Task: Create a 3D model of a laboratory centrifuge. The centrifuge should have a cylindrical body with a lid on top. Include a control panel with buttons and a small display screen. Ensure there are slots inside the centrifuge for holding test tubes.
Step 122:
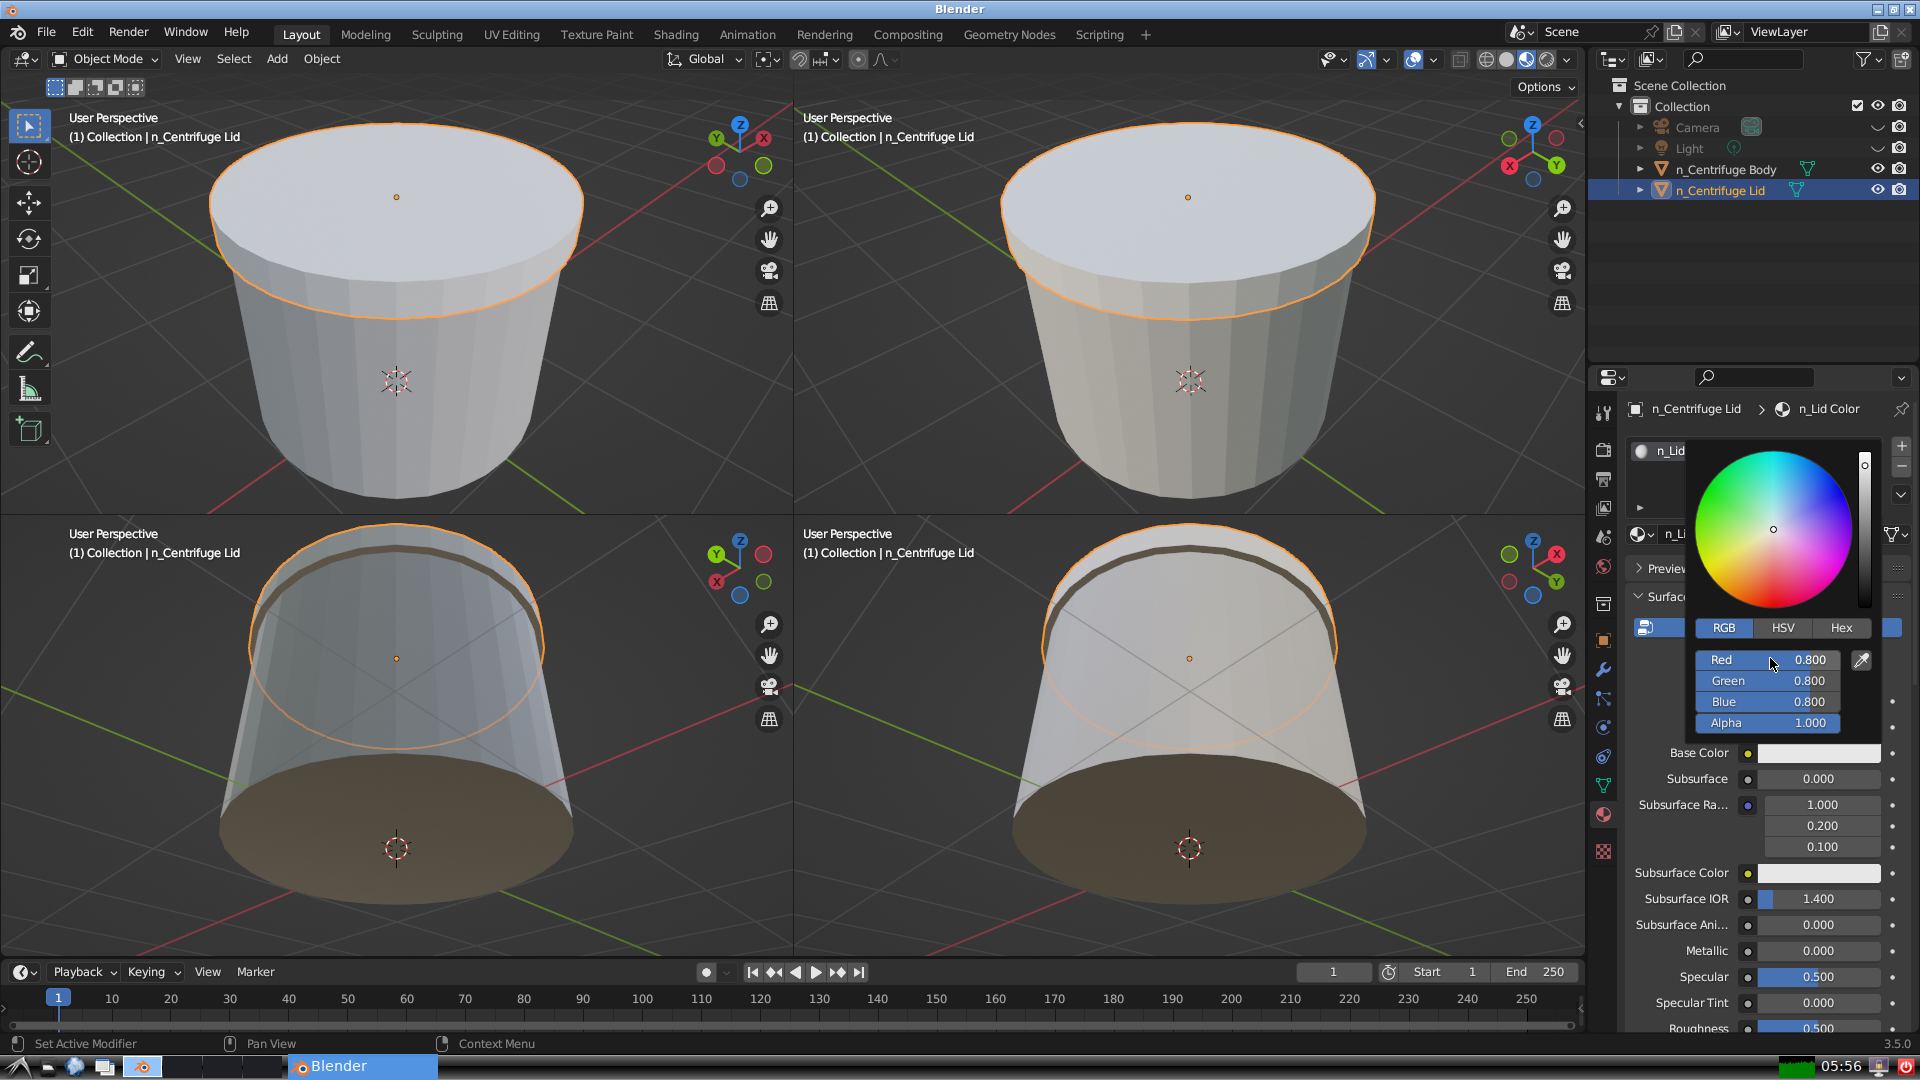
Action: click: no